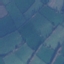
Label: Pasture